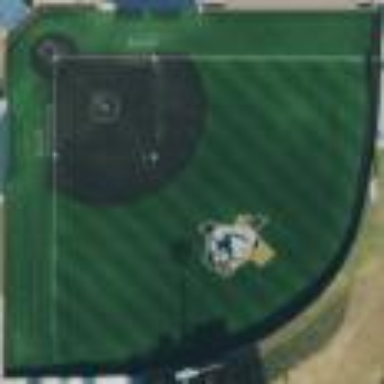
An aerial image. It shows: Chain-link fence surrounds baseball pitch as barrier.